RGB frame:
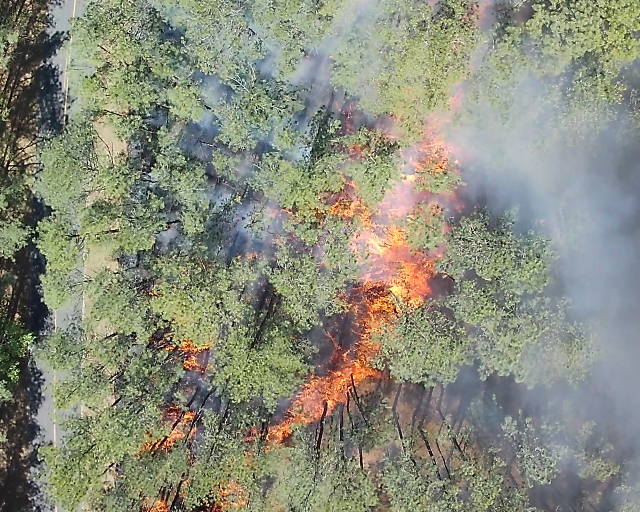
Thermal frame:
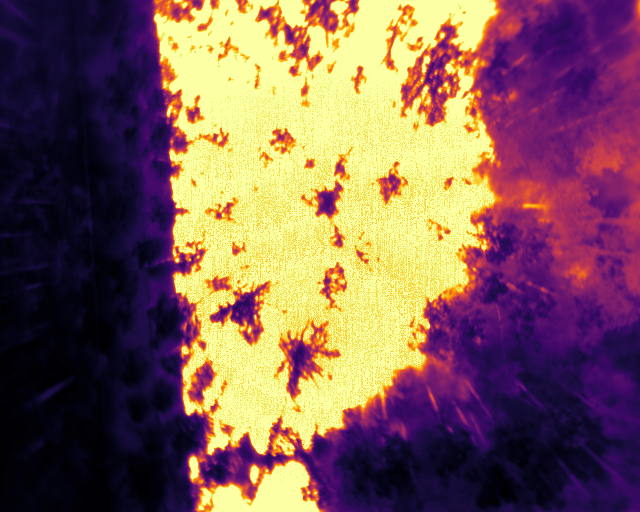
Captured: 2026-02-27 02:35:29
Pixels at or above 80 °C: 199001 (fraction of frame: 0.6073)